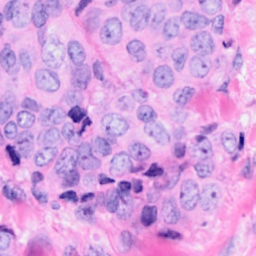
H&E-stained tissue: Breast